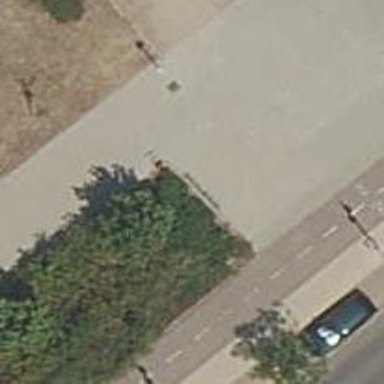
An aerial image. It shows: Bicycle parking area with wall loops.